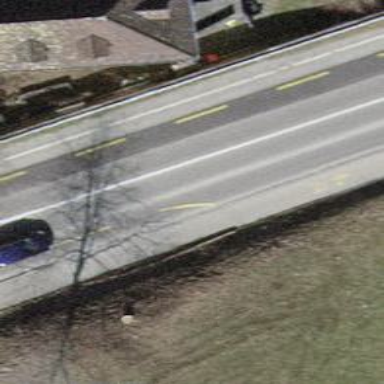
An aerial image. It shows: Primary highway with asphalt surface. It has sidewalks on both sides. There is cycle lane on the left and cycle track on the right.